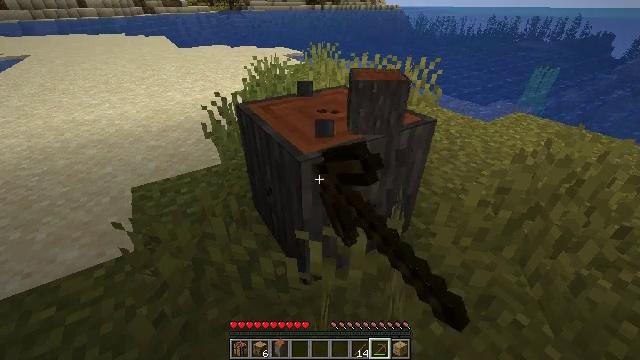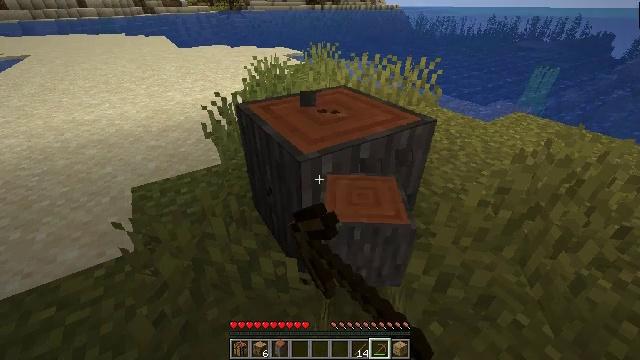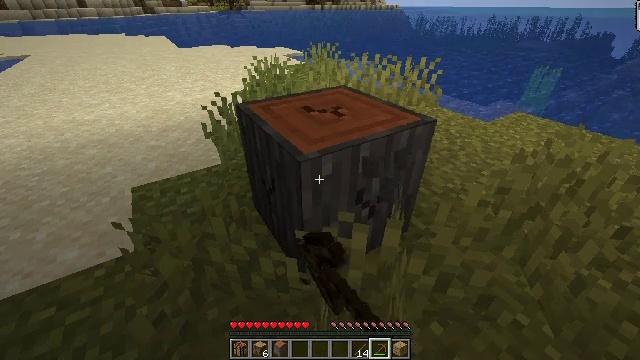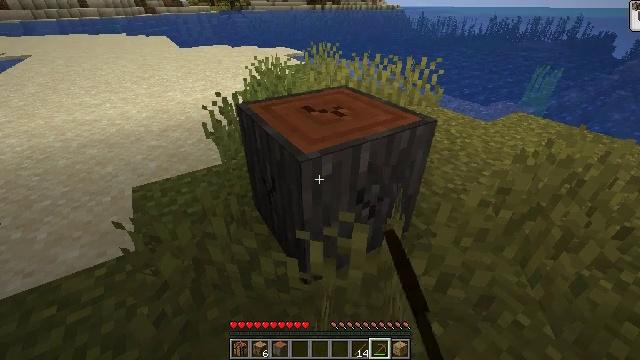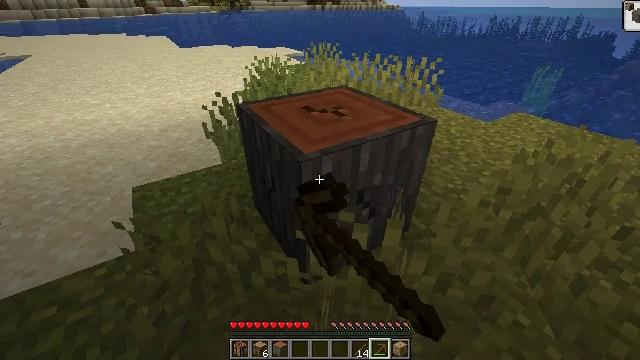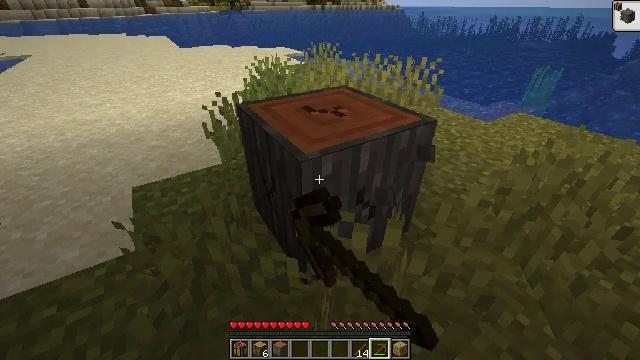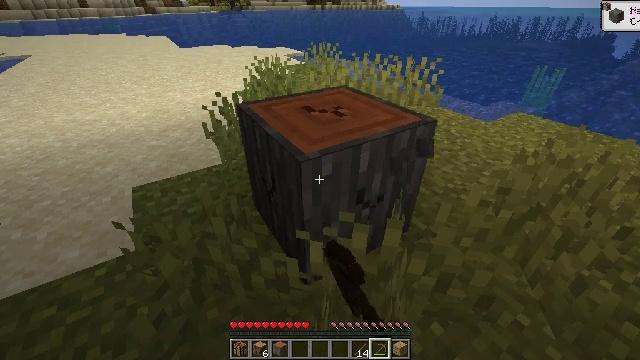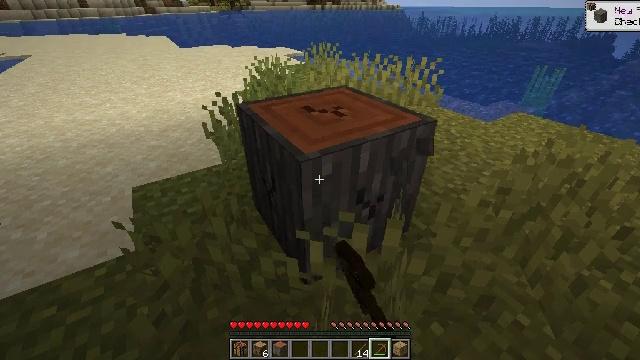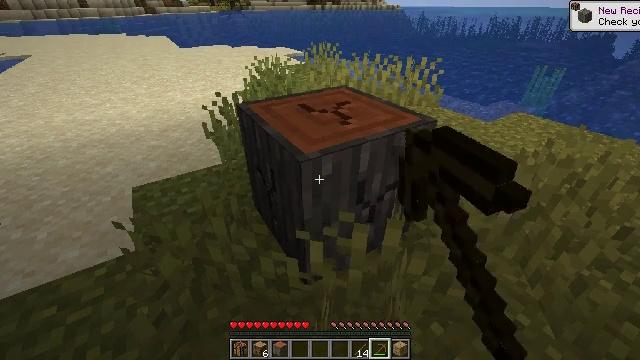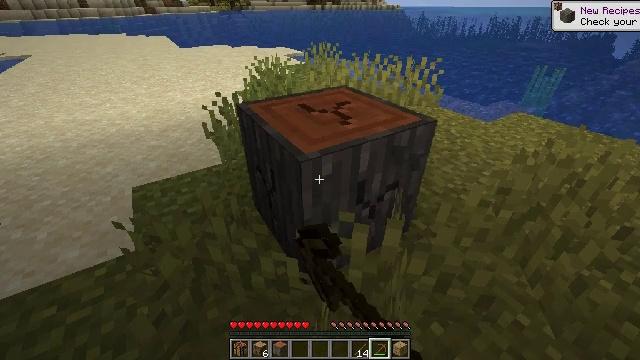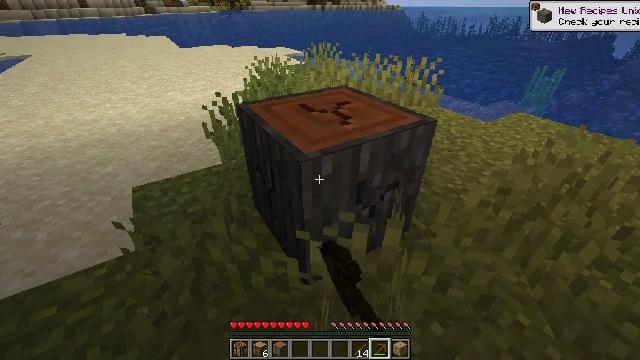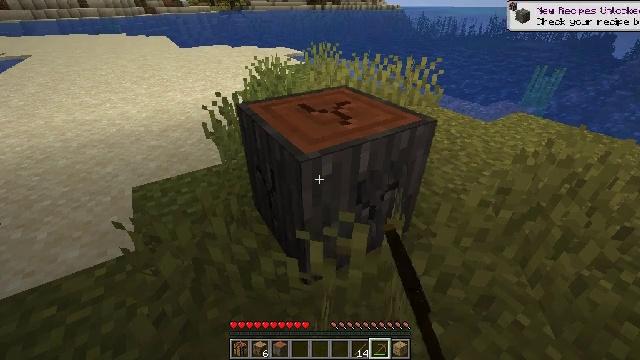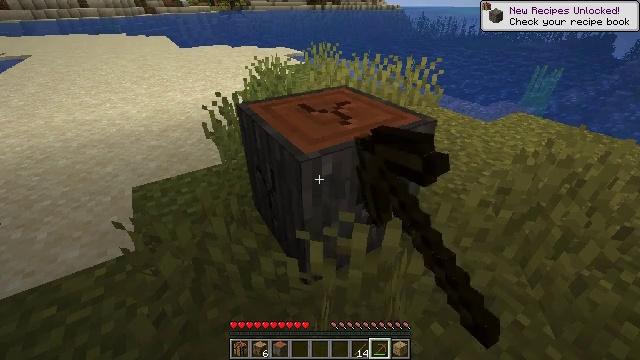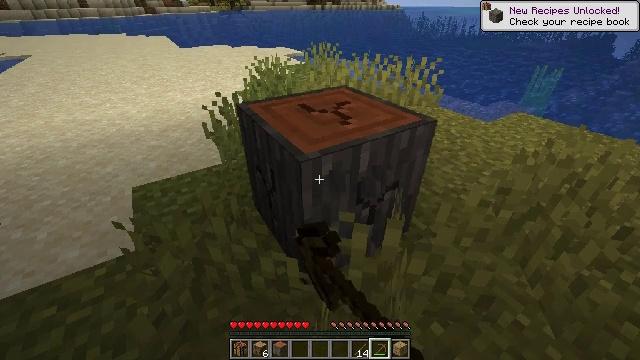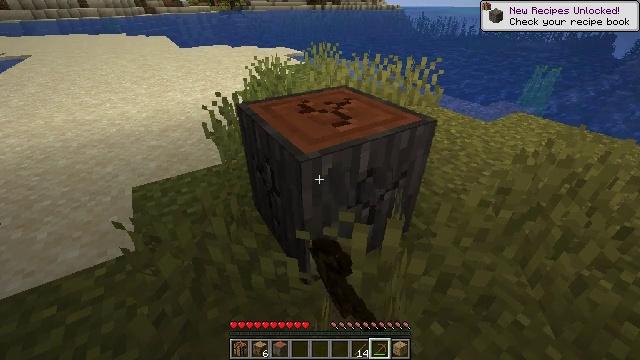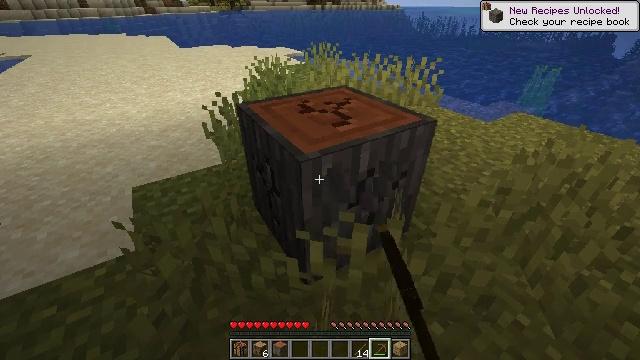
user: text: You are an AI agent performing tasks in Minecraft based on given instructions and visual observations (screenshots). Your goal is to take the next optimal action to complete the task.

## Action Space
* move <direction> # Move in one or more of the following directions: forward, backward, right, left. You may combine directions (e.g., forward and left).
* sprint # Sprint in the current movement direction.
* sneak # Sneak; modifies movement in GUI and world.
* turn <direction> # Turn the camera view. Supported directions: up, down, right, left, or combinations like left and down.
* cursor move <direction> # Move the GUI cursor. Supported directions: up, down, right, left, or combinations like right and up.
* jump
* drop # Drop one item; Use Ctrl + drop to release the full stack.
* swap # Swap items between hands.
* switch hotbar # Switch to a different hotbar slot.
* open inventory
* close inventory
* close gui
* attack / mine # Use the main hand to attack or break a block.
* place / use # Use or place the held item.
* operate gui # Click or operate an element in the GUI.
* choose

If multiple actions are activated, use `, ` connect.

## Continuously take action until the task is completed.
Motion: motion action
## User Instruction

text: Break the acacia log from the tree.
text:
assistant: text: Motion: attack / mine
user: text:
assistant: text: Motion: attack / mine
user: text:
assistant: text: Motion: attack / mine
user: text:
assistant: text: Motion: attack / mine
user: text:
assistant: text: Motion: attack / mine
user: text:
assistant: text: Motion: attack / mine
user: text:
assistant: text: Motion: attack / mine
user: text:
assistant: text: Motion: attack / mine
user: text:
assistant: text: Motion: attack / mine
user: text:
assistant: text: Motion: attack / mine
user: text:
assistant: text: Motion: attack / mine
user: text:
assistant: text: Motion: attack / mine
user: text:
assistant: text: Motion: attack / mine
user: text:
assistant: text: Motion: attack / mine
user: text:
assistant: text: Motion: attack / mine
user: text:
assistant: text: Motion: attack / mine
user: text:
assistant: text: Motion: attack / mine
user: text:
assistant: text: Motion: attack / mine
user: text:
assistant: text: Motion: attack / mine
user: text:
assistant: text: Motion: attack / mine
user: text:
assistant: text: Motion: attack / mine
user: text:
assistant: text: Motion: attack / mine
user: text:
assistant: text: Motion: attack / mine
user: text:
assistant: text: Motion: attack / mine
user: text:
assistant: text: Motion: attack / mine
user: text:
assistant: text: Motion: attack / mine
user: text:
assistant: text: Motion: attack / mine
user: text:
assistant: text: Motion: attack / mine
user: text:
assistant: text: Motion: attack / mine
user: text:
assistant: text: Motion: attack / mine